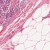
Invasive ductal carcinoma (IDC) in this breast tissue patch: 1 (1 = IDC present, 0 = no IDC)